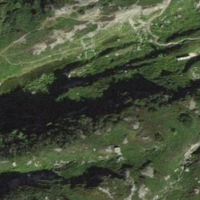
EUNIS habitat code: 31
Species observed at this site:
Parnassia palustris